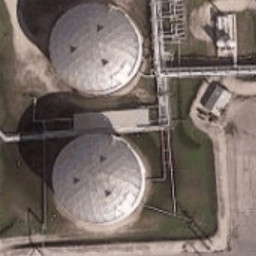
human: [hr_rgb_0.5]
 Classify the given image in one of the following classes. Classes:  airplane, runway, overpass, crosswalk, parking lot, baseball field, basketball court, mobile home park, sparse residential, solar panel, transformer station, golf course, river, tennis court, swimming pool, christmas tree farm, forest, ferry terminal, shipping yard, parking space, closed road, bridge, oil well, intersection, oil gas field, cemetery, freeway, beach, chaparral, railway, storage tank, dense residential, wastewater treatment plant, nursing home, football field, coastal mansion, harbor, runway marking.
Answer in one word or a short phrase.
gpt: storage tank